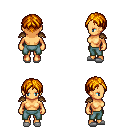
a pixel art fantasy rpg character, female body template, human, tanned skin, leather shoulder armor, teal pants, dark blonde parted hairstyle, white slippers, four views (front, back, left, right), 2x2 character sprite sheet, small pixel art, hard edges, no anti-aliasing